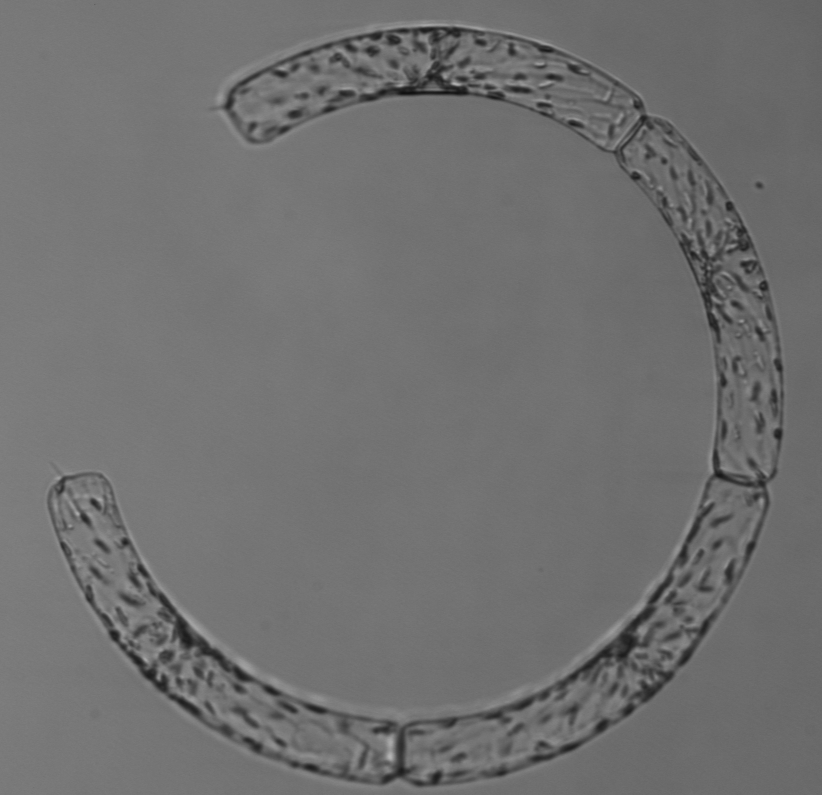
Label: Guinardia_striata